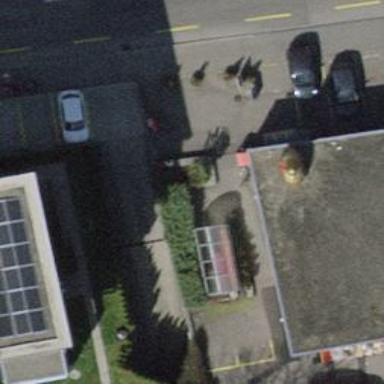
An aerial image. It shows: Bicycle parking area with wall loops for securing bikes.